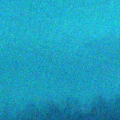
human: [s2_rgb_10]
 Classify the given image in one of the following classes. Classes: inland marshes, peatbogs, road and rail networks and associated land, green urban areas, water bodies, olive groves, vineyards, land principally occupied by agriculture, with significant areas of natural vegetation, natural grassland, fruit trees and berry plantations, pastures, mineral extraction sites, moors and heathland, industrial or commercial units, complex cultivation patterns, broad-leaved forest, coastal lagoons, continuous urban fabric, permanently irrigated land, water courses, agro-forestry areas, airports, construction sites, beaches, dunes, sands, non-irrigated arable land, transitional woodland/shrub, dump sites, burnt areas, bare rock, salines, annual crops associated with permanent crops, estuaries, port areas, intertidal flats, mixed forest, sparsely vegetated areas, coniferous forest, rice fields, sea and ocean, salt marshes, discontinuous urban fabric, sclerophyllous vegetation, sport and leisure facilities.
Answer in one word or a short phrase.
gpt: sea and ocean